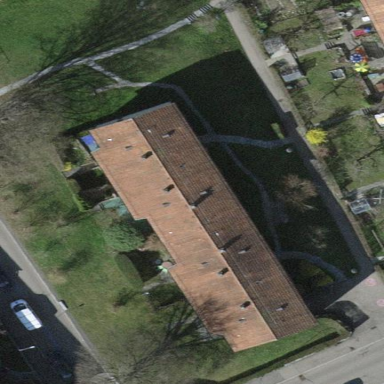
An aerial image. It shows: View of apartment building.